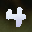
Label: 4